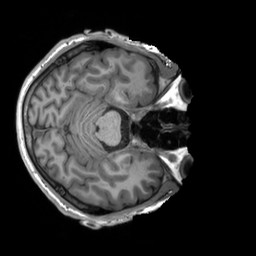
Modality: T1w
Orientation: axial
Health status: healthy
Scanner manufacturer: siemens
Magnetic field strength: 3 T
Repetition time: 2.3 s
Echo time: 0.00207 s